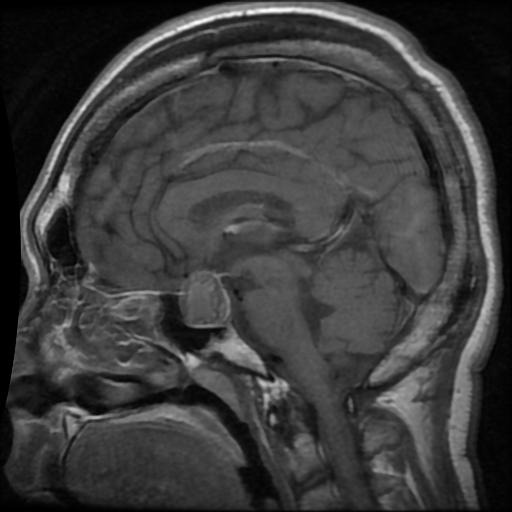
Label: pituitary